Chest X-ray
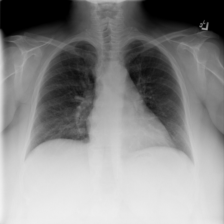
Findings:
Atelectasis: negative
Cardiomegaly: negative
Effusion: negative
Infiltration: negative
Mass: negative
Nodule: negative
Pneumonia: negative
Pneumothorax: negative
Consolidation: negative
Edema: negative
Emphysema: negative
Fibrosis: negative
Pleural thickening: negative
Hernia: negative